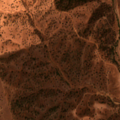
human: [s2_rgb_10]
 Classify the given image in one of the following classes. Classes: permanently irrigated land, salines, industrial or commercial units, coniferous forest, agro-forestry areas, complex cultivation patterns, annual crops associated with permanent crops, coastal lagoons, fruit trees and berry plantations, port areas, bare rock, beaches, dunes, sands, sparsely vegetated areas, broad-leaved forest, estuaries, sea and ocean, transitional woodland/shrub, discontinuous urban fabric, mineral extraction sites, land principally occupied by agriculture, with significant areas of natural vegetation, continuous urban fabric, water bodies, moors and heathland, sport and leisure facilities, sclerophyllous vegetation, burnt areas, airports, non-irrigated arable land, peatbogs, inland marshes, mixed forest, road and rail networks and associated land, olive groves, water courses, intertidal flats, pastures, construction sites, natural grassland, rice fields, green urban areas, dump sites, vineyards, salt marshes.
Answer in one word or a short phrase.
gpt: industrial or commercial units, non-irrigated arable land, agro-forestry areas